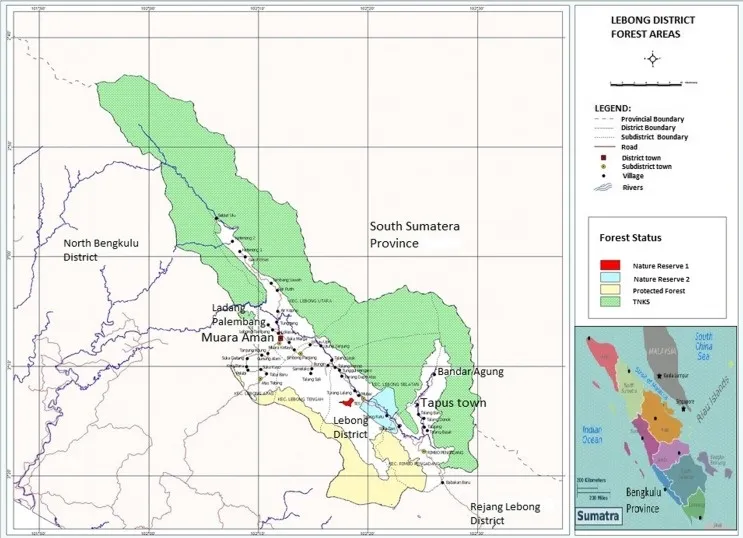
Map of Lebong District (Bengkulu Province) research villages and forest areas.
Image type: ophthalmic_imaging (oct)